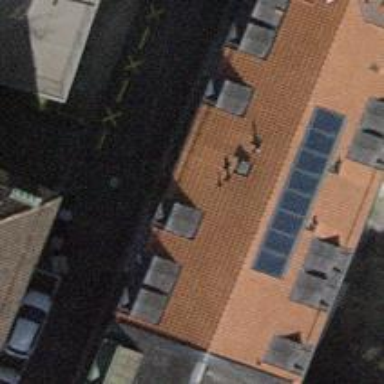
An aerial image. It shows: Pub.